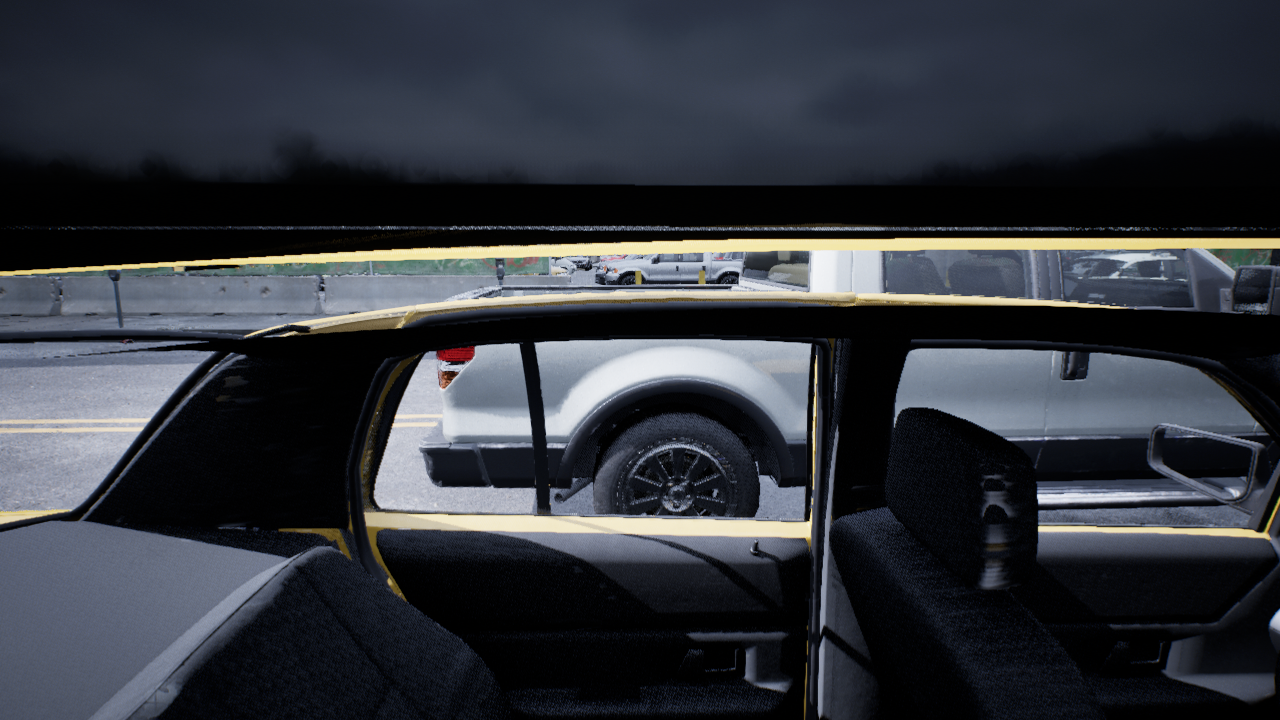
Venue: downtown
Lighting: overcast
Vehicle rig: pickup